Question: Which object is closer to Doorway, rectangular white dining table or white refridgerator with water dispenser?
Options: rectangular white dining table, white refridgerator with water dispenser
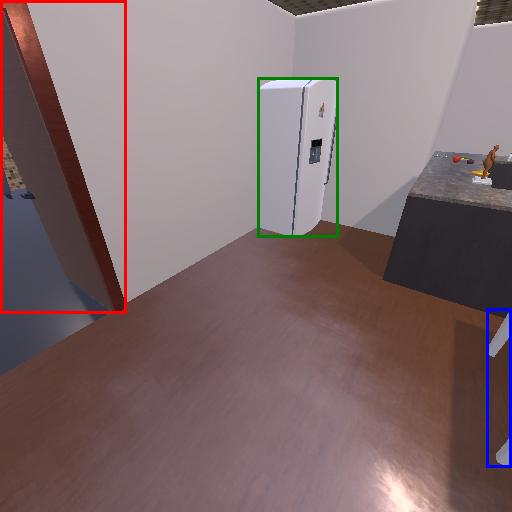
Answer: rectangular white dining table